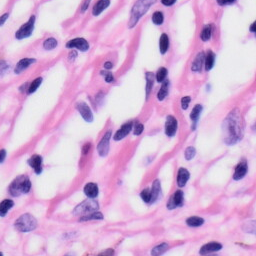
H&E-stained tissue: Skin